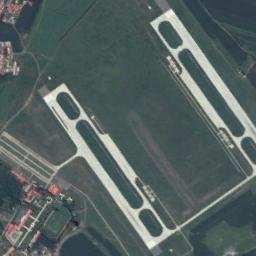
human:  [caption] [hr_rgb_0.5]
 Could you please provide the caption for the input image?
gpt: An airport with some parallel runways on the lawn and some buildings beside .

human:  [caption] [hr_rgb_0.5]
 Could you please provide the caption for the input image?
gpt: This airport has only one runway, And its color is grey .

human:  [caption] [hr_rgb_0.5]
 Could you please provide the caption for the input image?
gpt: An airport with many runways and buildings built on a huge lawn .

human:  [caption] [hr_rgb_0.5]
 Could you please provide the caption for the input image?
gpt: There is an airport in the middle of the field next to some houses .

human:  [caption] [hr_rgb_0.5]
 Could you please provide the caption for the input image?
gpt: There are 6 oval grass fields of different sizes at the airfield .